Question: So I have 4 columns of values in a table, Income, Expenditure, AIncome and AExpenditure.
I'm trying to get a running total in the final column Total. This the formula I have so far, which works:
'''
=SUM(INDEX([Income],1):[@Income], INDEX([Expenditure],1):[@Expenditure], INDEX([AIncome],1):[@AIncome], INDEX([AExpenditure],1):[@AExpenditure])
'''
My problem is that I don't know how to keep the sum in the Total column whenever I reload the table in Excel. The number of rows can vary from 1 to a few hundred.
Does anyone have any advice?
Thanks
---
An image of what the table looks like. THis is just a part with values in each column. J,K,L,M are Income, Expenditure, AIncome and AExpenditure. N is the total column. It's normally blank until I manually put in the formula.
### Screenshot of part of the table

I can reload this table to get different values from the query I'm using, but that's not important. the problem is when I fetch the query again, there's a new table, always the same amount of columns, but not the same amount of rows. And then I need to manually put in my formula again in the total column
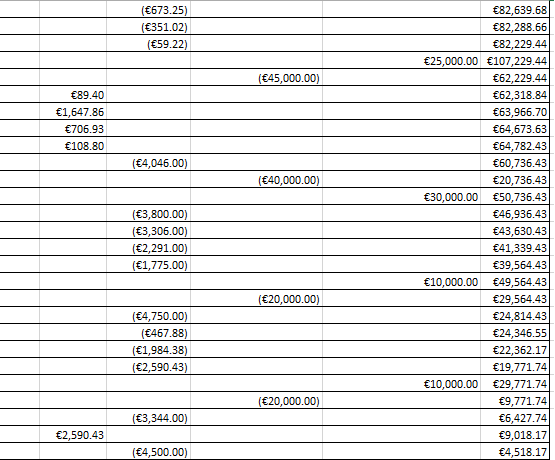
Answer: I would store the formula in a variable and after the query is loaded, copy the formula to the rows in the rnning total column.
Something like:
'''
Const StoredFormula as string = "your formula"
Worksheets(x).range("range of the query table").formula = StoredFormula
'''